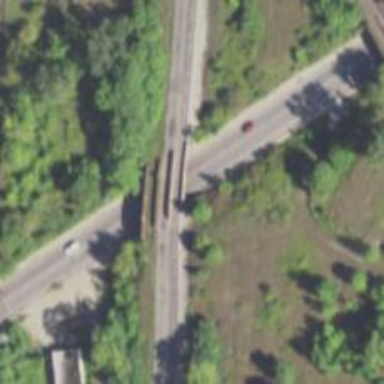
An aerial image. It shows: Abandoned railroad bridge.